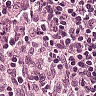
Metastatic tissue present: no